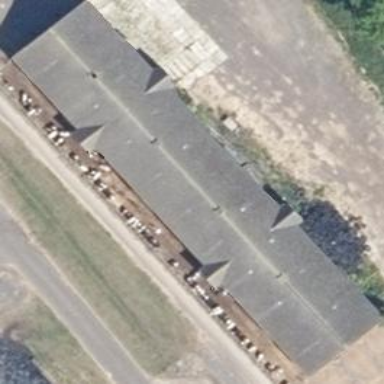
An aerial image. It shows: Gabled farm auxiliary building with grey roof. The roof is oriented along the structure.